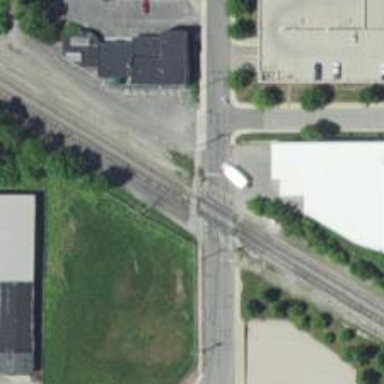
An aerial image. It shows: Railway crossing.